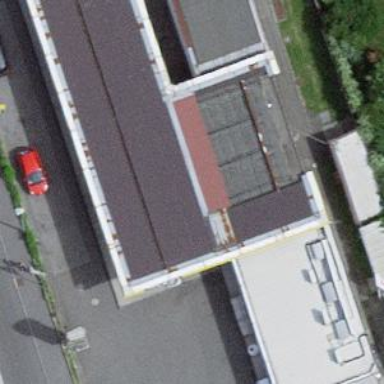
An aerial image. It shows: Fuel station.